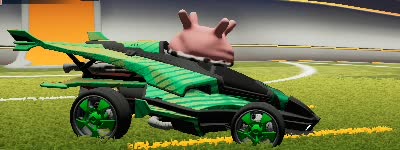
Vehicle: aftershock